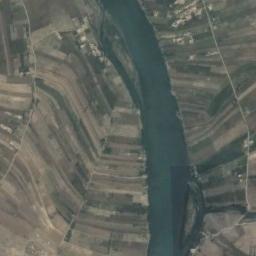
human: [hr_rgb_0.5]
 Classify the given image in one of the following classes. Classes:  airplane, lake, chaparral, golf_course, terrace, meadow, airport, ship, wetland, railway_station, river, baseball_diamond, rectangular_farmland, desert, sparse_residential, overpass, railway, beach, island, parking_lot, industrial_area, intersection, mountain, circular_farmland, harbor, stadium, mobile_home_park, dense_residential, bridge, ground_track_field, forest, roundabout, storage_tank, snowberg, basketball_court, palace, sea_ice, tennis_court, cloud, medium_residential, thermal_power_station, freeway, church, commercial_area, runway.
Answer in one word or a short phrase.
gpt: river